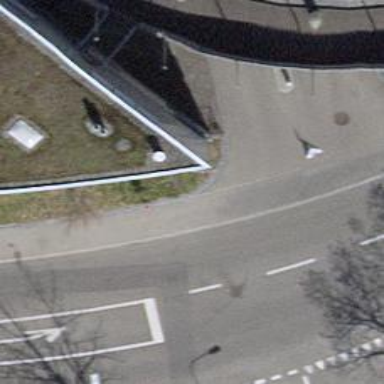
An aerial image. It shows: Asphalt sidewalk along the footway.